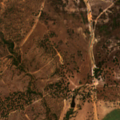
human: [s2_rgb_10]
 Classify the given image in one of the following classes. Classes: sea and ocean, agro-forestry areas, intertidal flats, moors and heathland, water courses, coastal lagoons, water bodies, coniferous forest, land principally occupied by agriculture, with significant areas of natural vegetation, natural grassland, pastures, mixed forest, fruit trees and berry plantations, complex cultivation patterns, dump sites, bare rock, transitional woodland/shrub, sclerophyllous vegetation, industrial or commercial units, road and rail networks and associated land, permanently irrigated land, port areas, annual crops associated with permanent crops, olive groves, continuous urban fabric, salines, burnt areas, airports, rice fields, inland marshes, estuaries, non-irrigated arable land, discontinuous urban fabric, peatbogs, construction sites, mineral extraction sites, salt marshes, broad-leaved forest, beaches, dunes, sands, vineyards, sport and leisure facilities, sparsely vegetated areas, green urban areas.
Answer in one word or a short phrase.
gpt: permanently irrigated land, pastures, agro-forestry areas, broad-leaved forest, transitional woodland/shrub